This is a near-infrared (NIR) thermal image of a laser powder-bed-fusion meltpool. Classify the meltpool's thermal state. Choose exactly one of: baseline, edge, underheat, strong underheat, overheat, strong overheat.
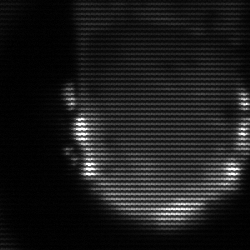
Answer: baseline